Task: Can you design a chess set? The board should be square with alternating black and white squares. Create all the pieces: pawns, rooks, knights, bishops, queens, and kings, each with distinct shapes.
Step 275:
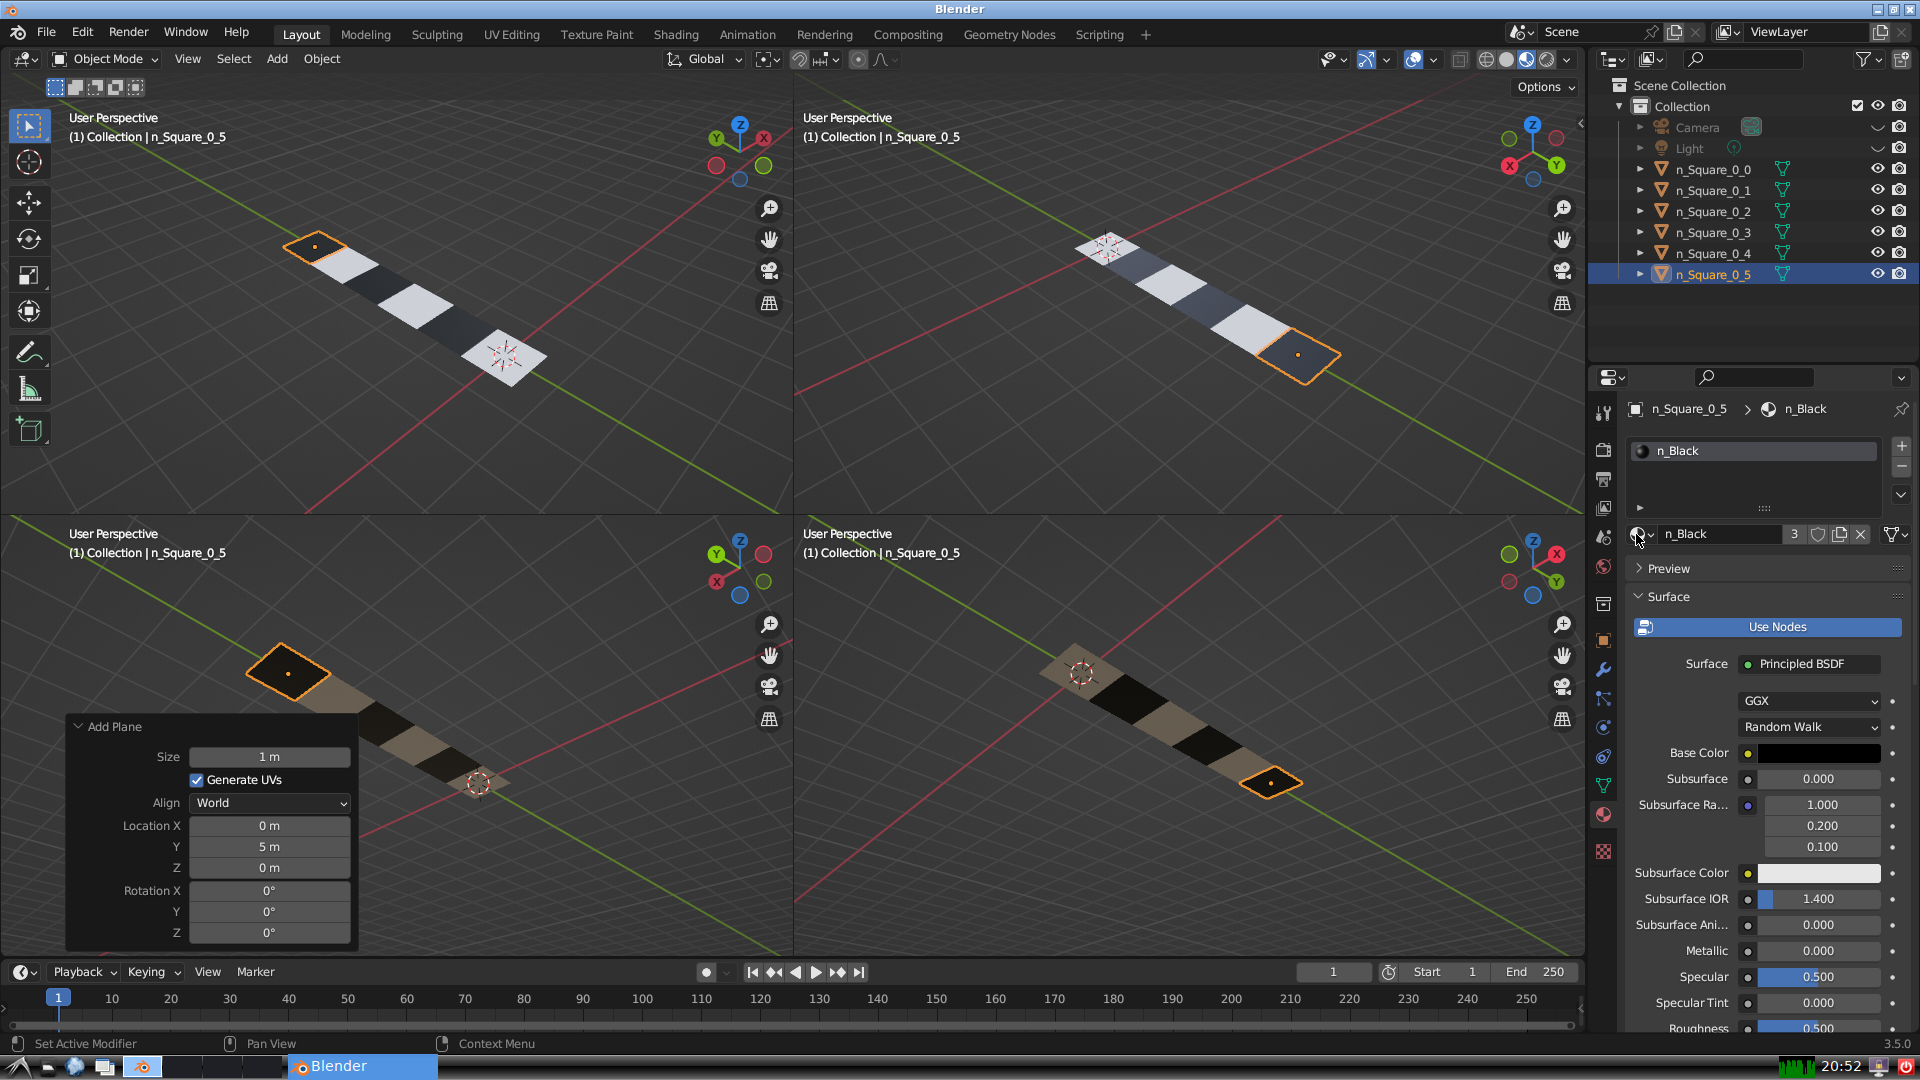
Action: {"mouse_move": [278, 58]}